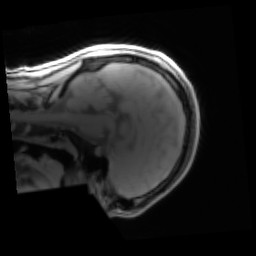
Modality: PDw
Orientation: sagittal
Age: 25
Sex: male
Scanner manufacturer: siemens
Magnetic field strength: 3 T
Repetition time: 0.25 s
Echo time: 0.00103 s